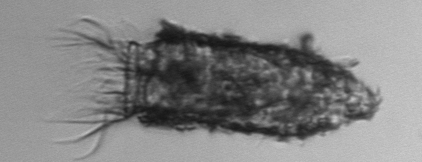
Label: Tintinnopsis